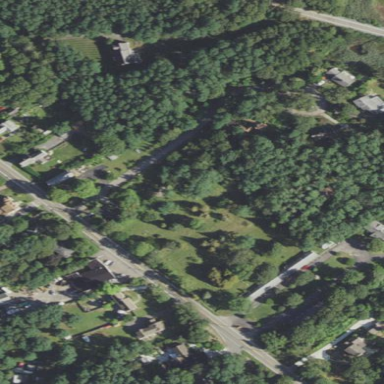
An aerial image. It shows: Cemetery.